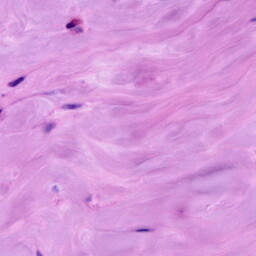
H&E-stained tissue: Breast